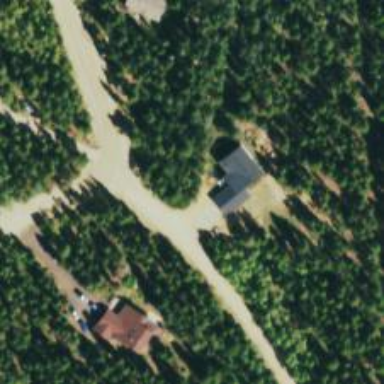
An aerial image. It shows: Driveway leading to service road.